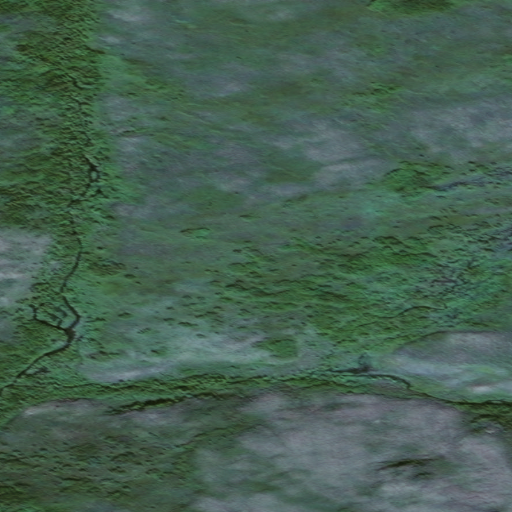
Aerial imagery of valley in Alaska named Goodluck Gulch containing only unknown